Question: I am trying to implement a DialogFragment using HoloEverywhere. But the border of the Dialogbox is not visible as shown in the image below

'''
import org.holoeverywhere.LayoutInflater;
import org.holoeverywhere.app.DialogFragment;
import android.os.Bundle;
import android.view.View;
import android.view.ViewGroup;
public class DialogsDialogFragment extends DialogFragment {
@Override
public View onCreateView(LayoutInflater inflater, ViewGroup container, Bundle savedInstanceState) {
return inflater.inflate(R.layout.dialog_content);
}
}
'''
'''
public void onCreate(Bundle savedInstanceState) {
Holo config = Holo.defaultConfig();
init(config);
super.onCreate(savedInstanceState);
setContentView(R.layout.main);
Button button = (Button) findViewById(R.id.voicerecorder_send);
button.setOnClickListener(new View.OnClickListener() {
@Override
public void onClick(View view) {
FragmentManager fm = getSupportFragmentManager();
DialogsDialogFragment dialog = new DialogsDialogFragment();
fm.beginTransaction()
.add(R.id.dialog_fragment, dialog)
.commit();
}
});
'''
'''
public class MyApplication extends Application {
static {
ThemeManager.setDefaultTheme(ThemeManager.DARK);
}
}
'''
Could not figure out the problem?
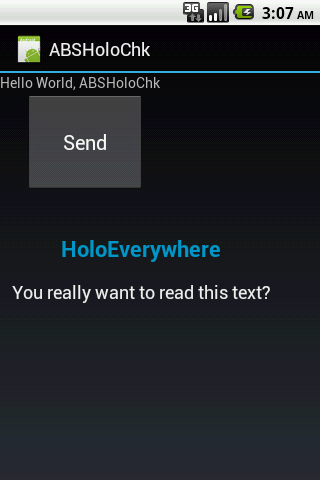
Answer: DialogFragments need to treated differently from other Fragments. I have copied the below code from Android Developers website link <URL> and it works fine.
'''
@Override
public void onCreate(Bundle savedInstanceState) {
super.onCreate(savedInstanceState);
showDialog();
}
public void showDialog() {
DialogFragment newFragment = DialogsDialogFragment.newInstance("Alert Dialog Two Button Title");
newFragment.show(getSupportFragmentManager(), "dialog");
}
'''
public class DialogsDialogFragment extends DialogFragment {
'''
public static DialogsDialogFragment newInstance(String title) {
DialogsDialogFragment frag = new DialogsDialogFragment();
Bundle args = new Bundle();
args.putString("title", title);
frag.setArguments(args);
return frag;
}
@Override
public Dialog onCreateDialog(Bundle savedInstanceState) {
String title = getArguments().getString("title");
return new AlertDialog.Builder(getActivity())
.setTitle(title)
.setIcon(R.drawable.ic_action_refresh)
.setMessage("A new version of the App is available, please download it!!")
.setPositiveButton("Ok",
new DialogInterface.OnClickListener() {
public void onClick(DialogInterface dialog, int whichButton) {
((ABSHoloChk)getActivity()).doPositiveClick();
}
}
)
.setNegativeButton("Cancel",
new DialogInterface.OnClickListener() {
public void onClick(DialogInterface dialog, int whichButton) {
((ABSHoloChk)getActivity()).doNegativeClick();
}
}
)
.create();
}
'''
}